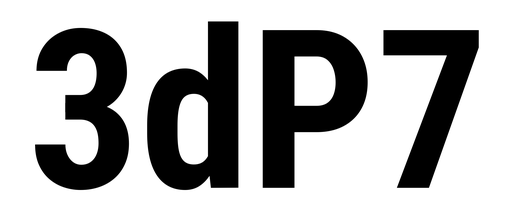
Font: Roboto_Condensed_Bold